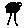
Label: tree